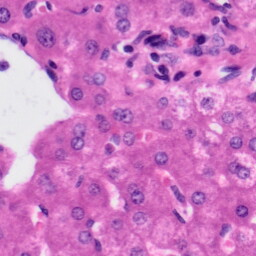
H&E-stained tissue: Liver